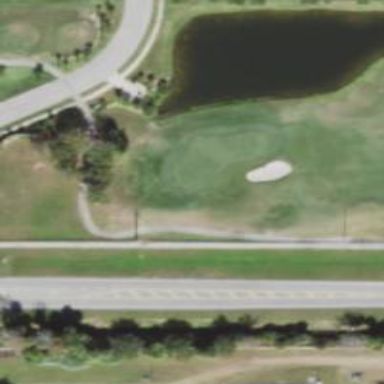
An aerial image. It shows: Golf hole.